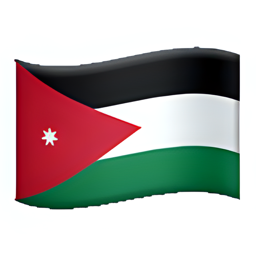
Name: flag for jordan
Emoji: 🇯🇴
Group: Flags
Sub-group: country-flag